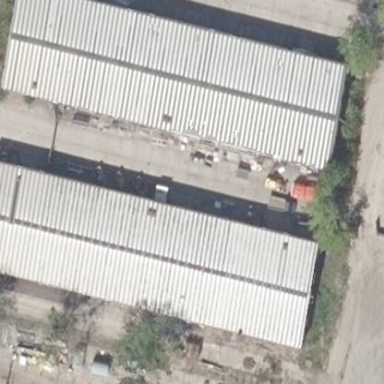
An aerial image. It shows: Commercial building with gabled roof.